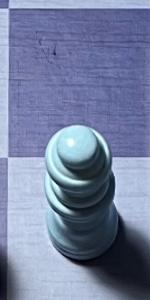
Label: Queen_White